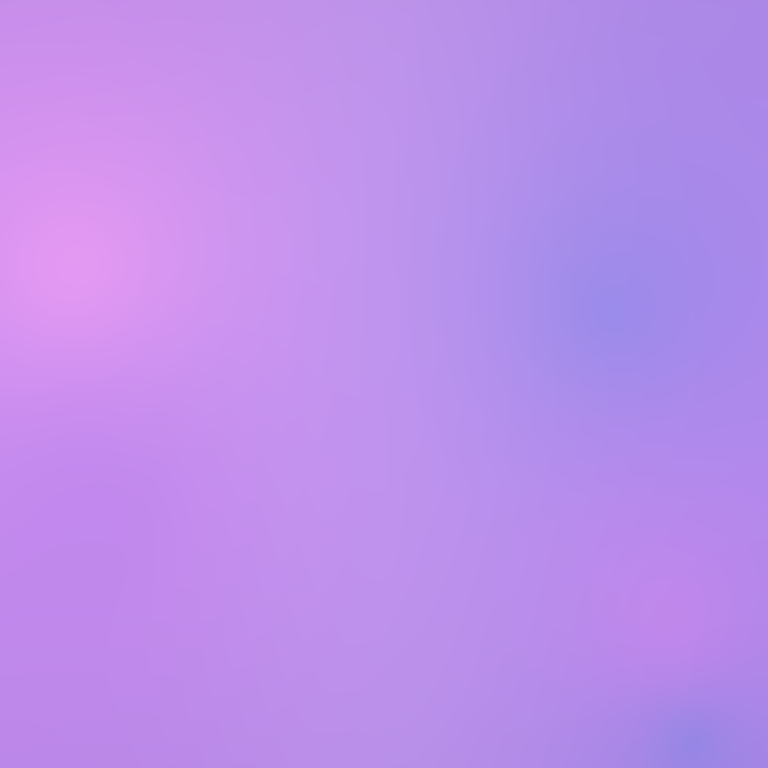
Abstract light effect, smooth gradient from soft lavender to gentle pink, serene atmosphere, diffuse glow, no room, no furniture, no objects.